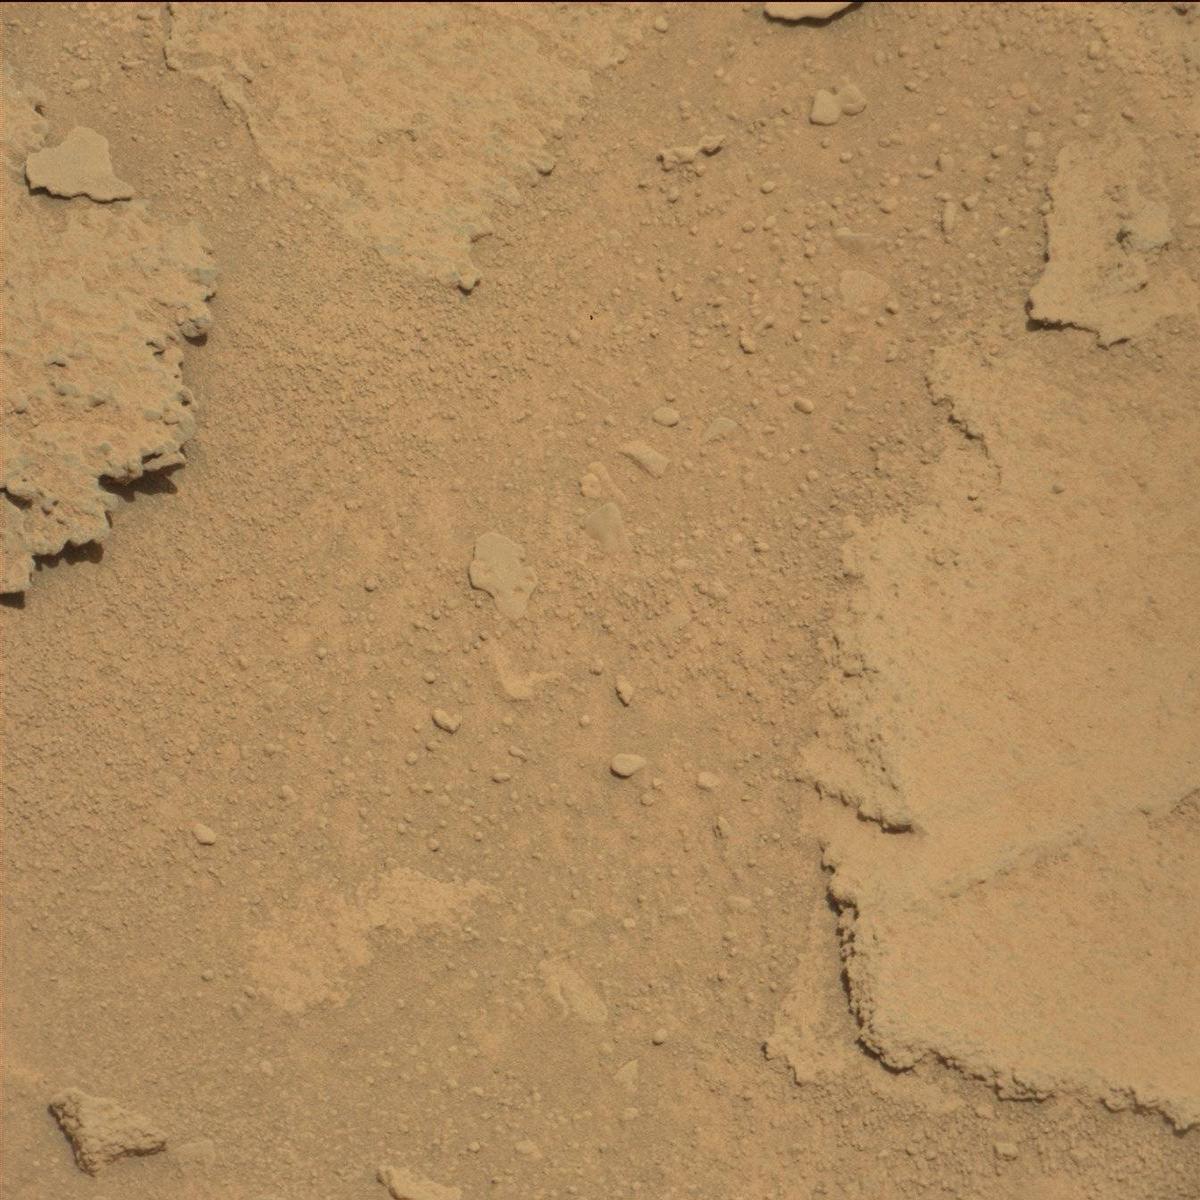
Terrain classes present: Bedrock, Rock, Sand / Soil